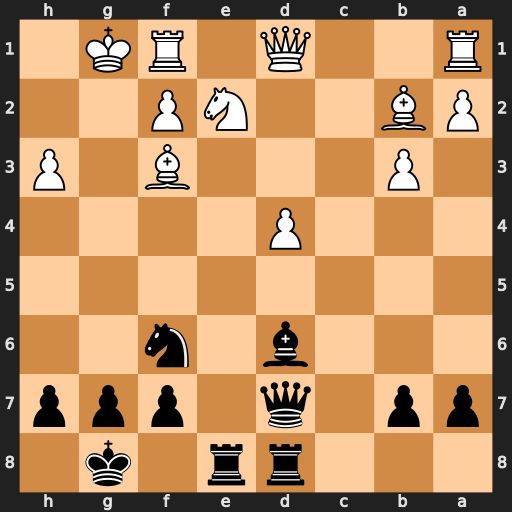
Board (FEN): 3rr1k1/pp1q1ppp/3b1n2/8/3P4/1P3B1P/PB2NP2/R2Q1RK1
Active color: b
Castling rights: -
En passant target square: -
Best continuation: Qxh3 Ng3 Bxg3 fxg3 Qxg3+ Bg2 Ng4 Rf3 Qh2+